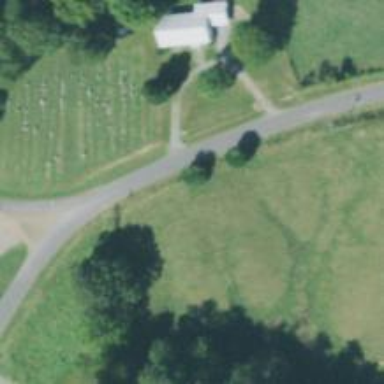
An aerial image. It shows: Cemetery.